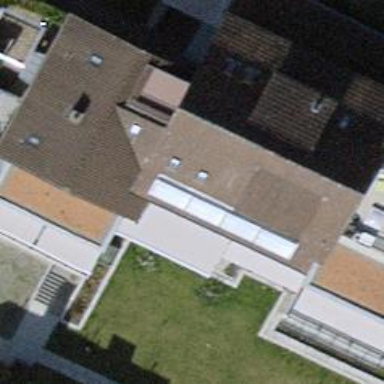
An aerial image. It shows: Terrace building.